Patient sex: M
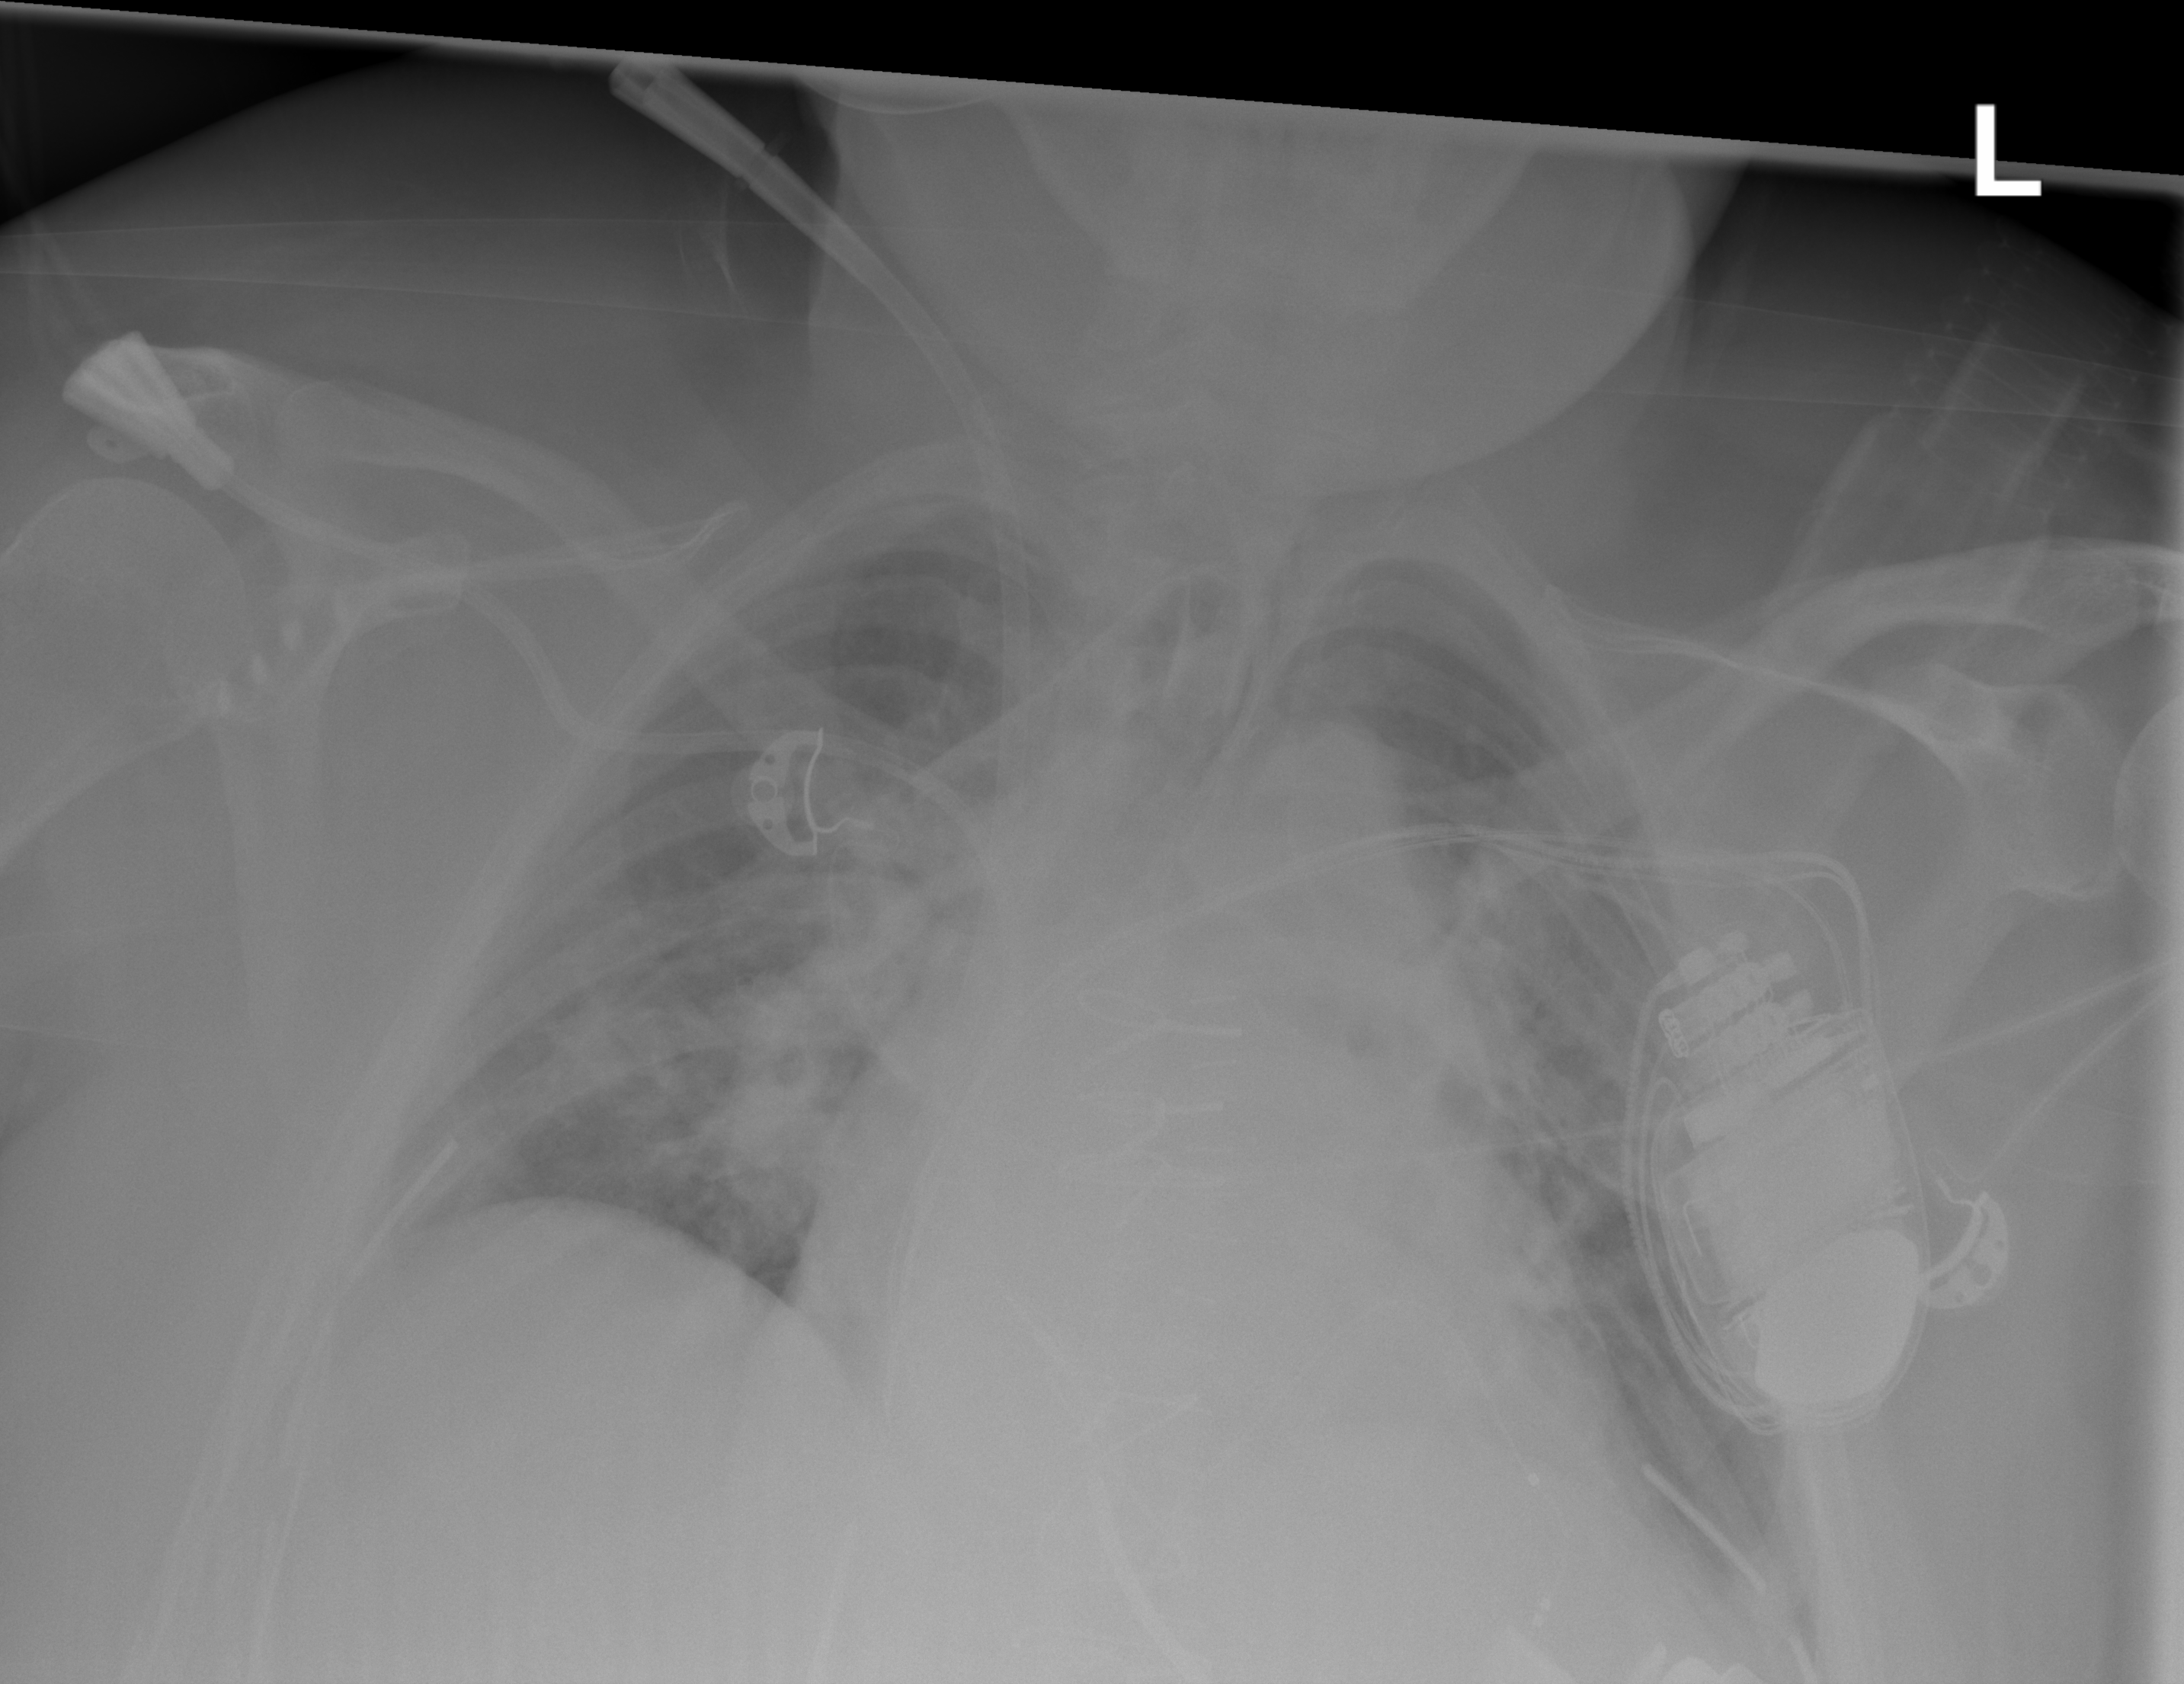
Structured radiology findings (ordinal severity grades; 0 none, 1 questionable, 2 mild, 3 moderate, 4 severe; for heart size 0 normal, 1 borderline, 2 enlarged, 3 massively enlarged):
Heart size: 2
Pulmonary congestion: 2
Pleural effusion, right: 1
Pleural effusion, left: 0
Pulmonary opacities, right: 0
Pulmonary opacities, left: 0
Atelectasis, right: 2
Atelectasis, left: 2